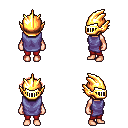
a pixel art fantasy rpg character, female body template, human, light skin, chain tabard jacket, red pants, red short bangs hairstyle, gold helm, four views (front, back, left, right), 2x2 character sprite sheet, small pixel art, hard edges, no anti-aliasing